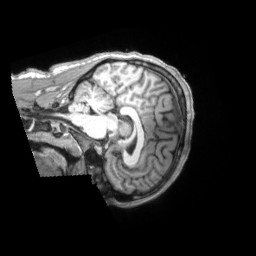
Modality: T1w
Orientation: sagittal
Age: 30
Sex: male
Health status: ill
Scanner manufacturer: siemens
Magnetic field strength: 3 T
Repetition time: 2.2 s
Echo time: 0.00157 s